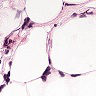
Metastatic tissue present: no